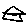
Label: house